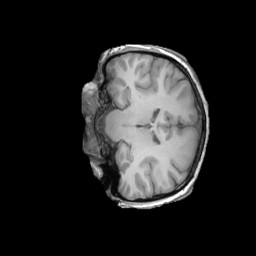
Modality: T1w
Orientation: coronal
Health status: ill
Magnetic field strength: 3 T